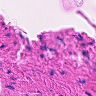
Metastatic tissue present: no